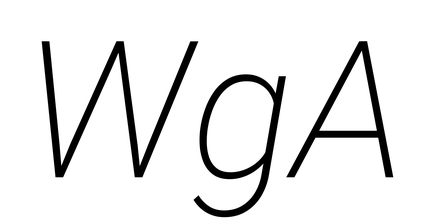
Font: Roboto-Italic_ExtraLight_Italic